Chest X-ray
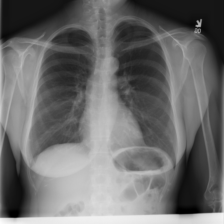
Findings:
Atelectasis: negative
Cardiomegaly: negative
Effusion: negative
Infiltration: negative
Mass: negative
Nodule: negative
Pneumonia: negative
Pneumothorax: negative
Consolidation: negative
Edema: negative
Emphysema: negative
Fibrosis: negative
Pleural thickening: negative
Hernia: negative